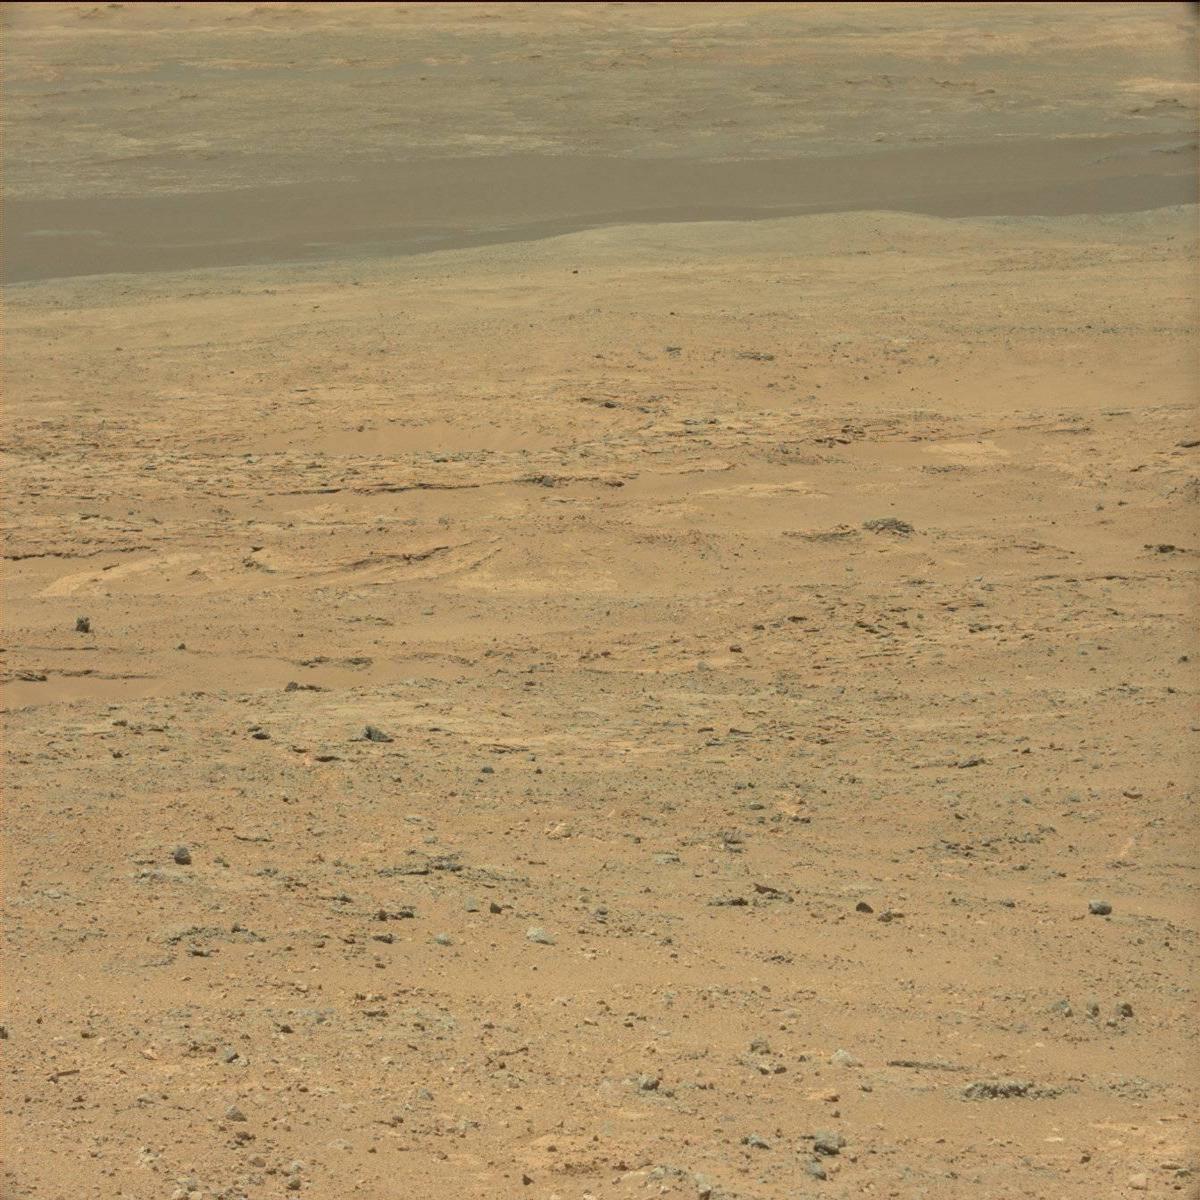
Terrain classes present: Bedrock, Ridge, Rock, Sand / Soil